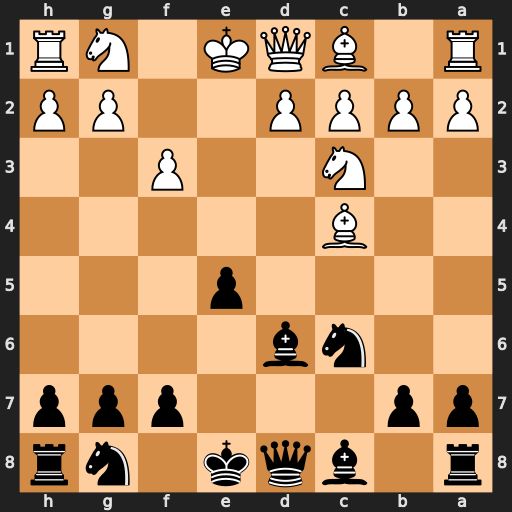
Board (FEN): r1bqk1nr/pp3ppp/2nb4/4p3/2B5/2N2P2/PPPP2PP/R1BQK1NR
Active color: b
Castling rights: KQkq
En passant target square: -
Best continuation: Qh4+ Kf1 Qxc4+